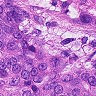
Metastatic tissue present: yes